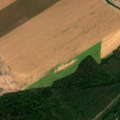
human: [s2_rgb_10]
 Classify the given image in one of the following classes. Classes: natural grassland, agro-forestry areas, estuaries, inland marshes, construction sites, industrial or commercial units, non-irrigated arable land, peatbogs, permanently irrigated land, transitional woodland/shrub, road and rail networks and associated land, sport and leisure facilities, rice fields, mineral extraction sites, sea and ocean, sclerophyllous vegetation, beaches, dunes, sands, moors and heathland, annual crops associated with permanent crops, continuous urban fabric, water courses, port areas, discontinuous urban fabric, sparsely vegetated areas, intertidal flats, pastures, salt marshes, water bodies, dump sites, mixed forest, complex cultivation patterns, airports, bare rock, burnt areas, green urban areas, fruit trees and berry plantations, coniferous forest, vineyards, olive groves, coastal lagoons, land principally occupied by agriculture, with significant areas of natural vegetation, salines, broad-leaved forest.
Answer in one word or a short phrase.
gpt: non-irrigated arable land, broad-leaved forest, transitional woodland/shrub